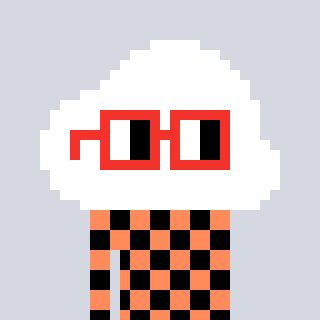
a pixel art character with square red glasses, a cloud-shaped head and a peachy-colored body on a cool background